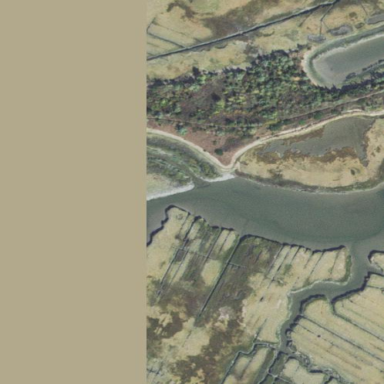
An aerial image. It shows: Saltmarsh wetland.